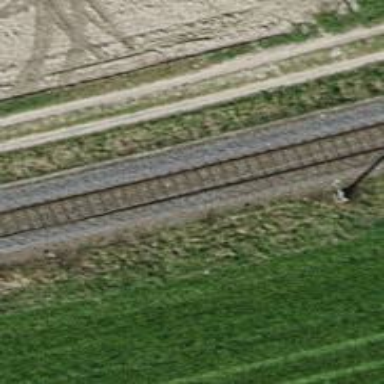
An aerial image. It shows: Single railway track with electrified contact line.